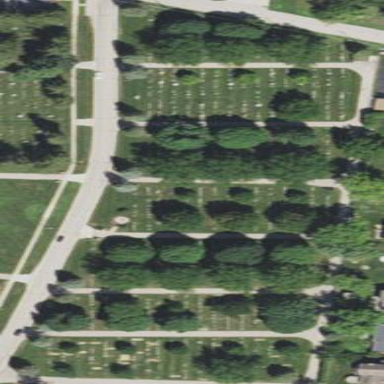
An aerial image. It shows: Graveyard.